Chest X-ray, AP view. Patient: 24 years old, sex M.
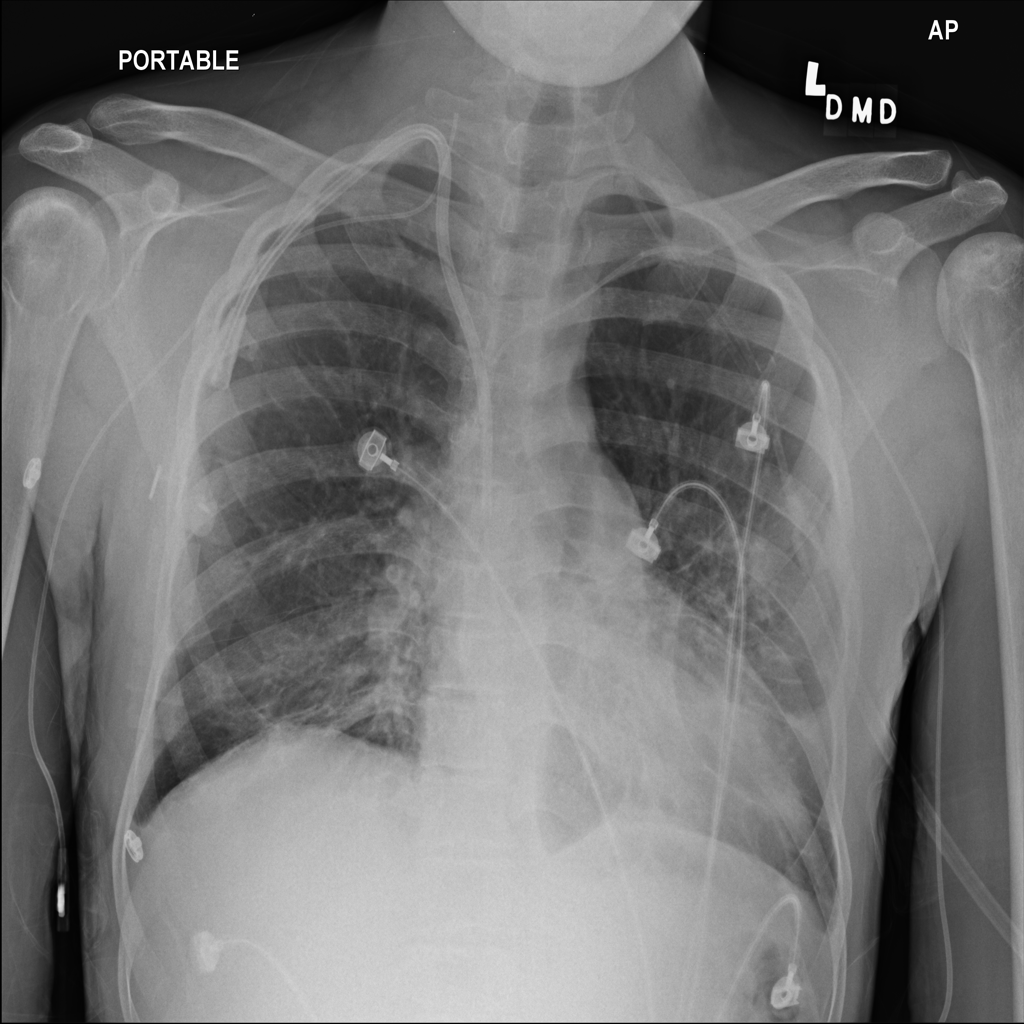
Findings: Infiltration